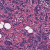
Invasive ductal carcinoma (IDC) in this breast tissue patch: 1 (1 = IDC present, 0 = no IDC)